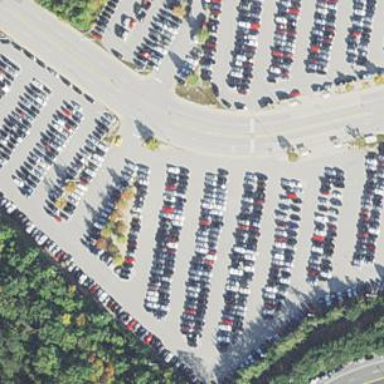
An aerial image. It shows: Parking area with park and ride facility.